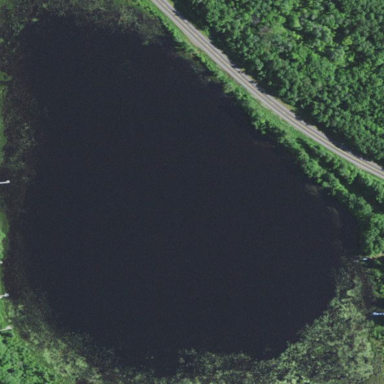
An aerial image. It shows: Beautiful lake surrounded by nature.